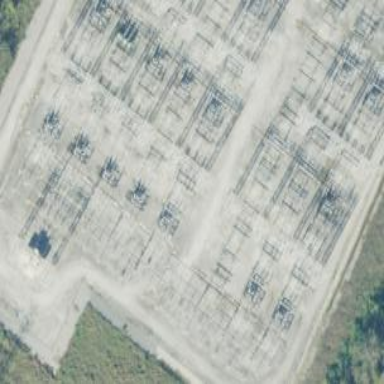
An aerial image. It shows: Switch for power supply.